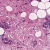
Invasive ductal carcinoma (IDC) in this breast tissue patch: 0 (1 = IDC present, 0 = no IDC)